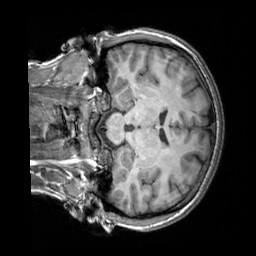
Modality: T1w
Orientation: coronal
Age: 24
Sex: female
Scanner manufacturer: siemens
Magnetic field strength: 3 T
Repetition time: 2.3 s
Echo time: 0.00303 s